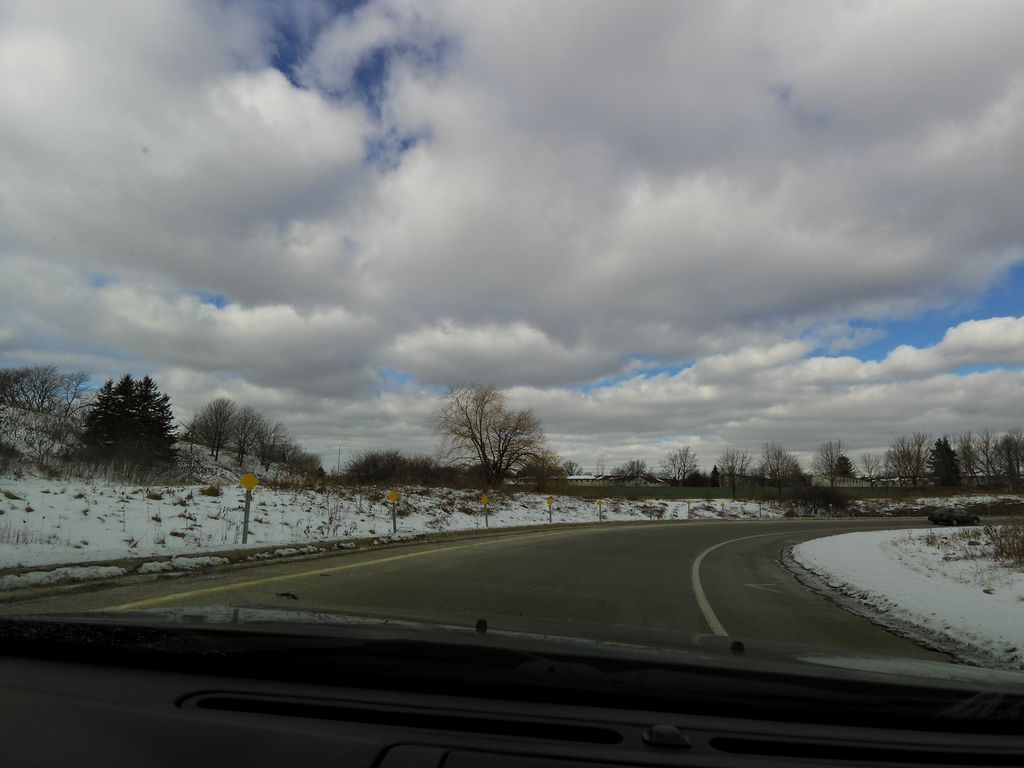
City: hamilton